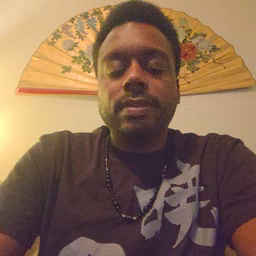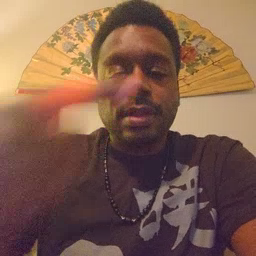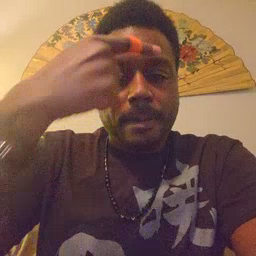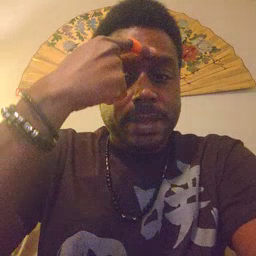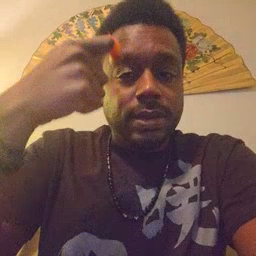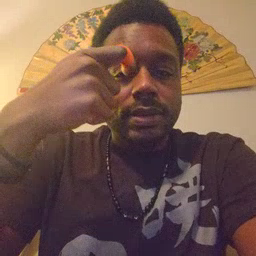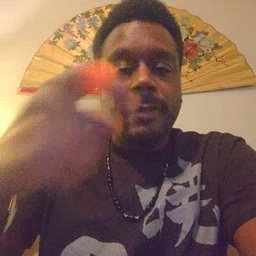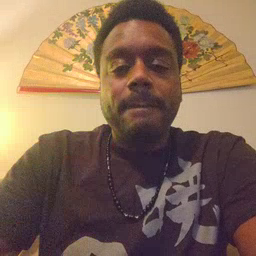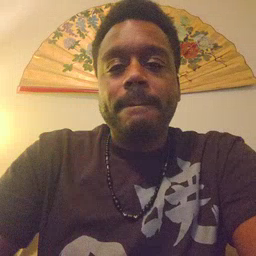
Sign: because